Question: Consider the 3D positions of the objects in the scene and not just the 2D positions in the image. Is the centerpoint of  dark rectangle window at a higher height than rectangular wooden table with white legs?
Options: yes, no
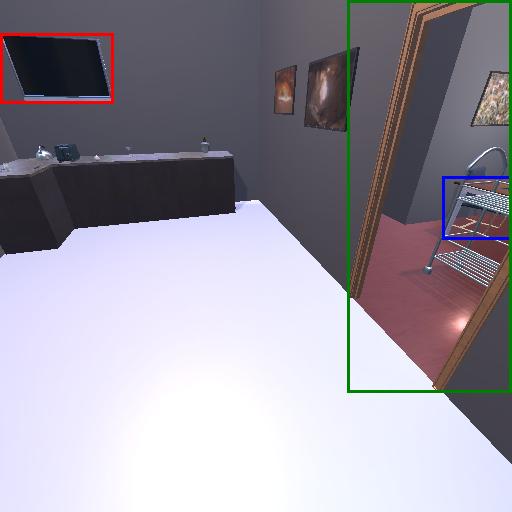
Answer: yes